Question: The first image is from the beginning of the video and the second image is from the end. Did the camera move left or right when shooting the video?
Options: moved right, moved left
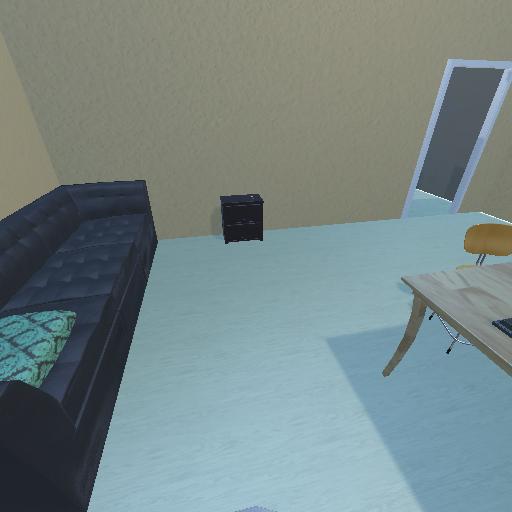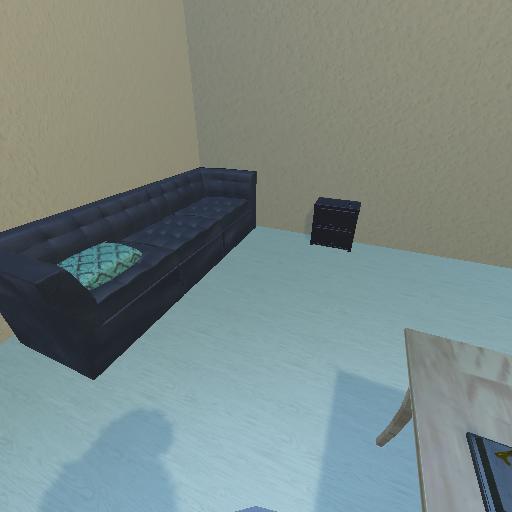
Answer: moved right